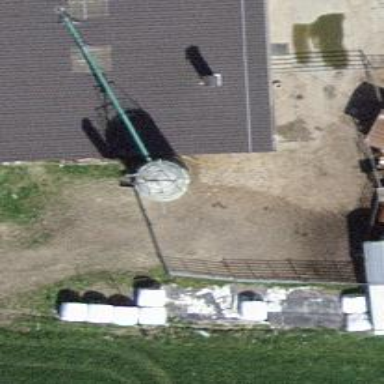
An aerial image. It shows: Silo.